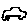
Label: car